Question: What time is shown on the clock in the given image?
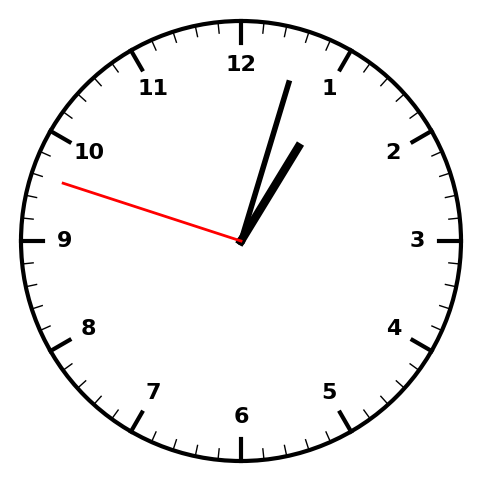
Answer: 01:02:48